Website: slack
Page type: stored-credit-cards
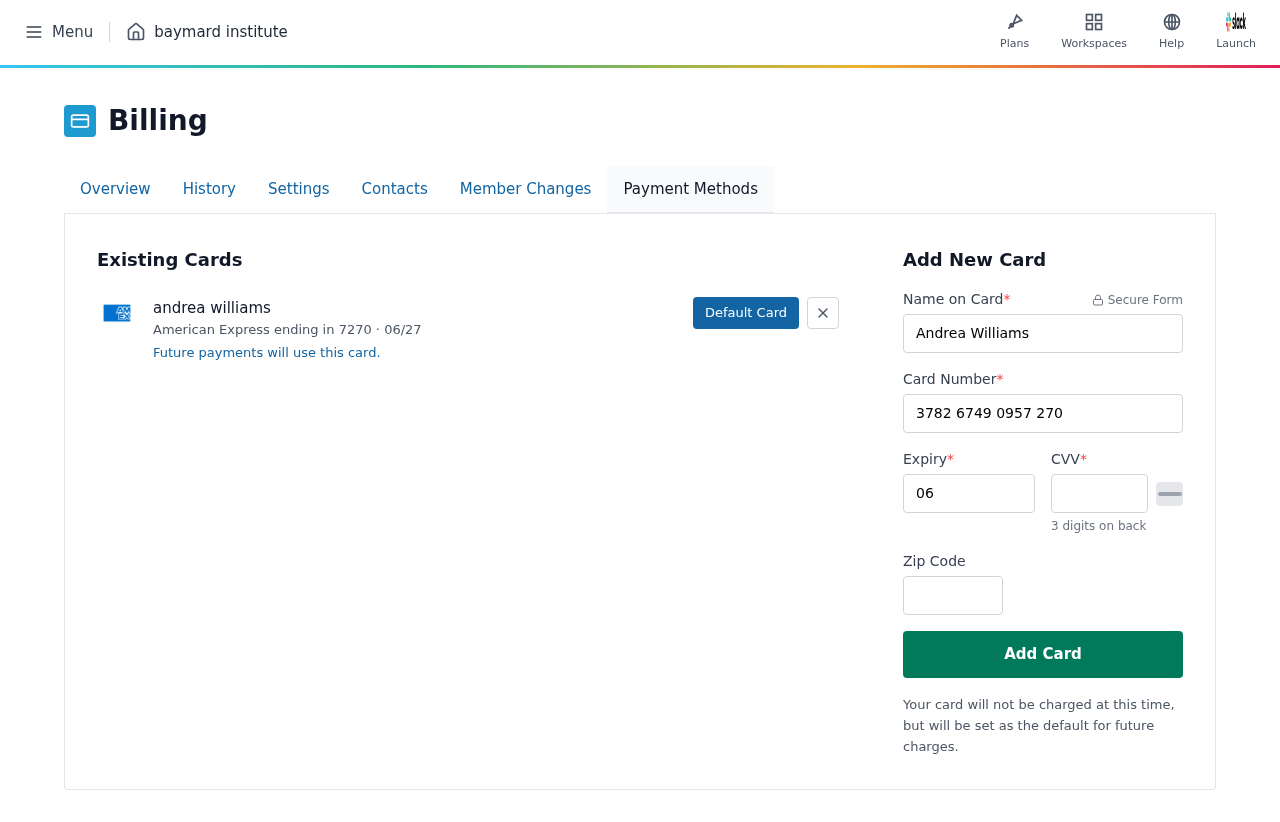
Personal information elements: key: PII_CARD_CVV
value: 7413
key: PII_CARD_EXPIRY
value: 06/27
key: PII_CARD_EXPIRY_MONTH
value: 06
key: PII_CARD_EXPIRY_YEAR
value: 27
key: PII_CARD_LAST4
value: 7270
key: PII_CARD_NUMBER
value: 3782 6749 0957 270
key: PII_CARD_TYPE
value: American Express
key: PII_FULLNAME
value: andrea williams
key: PII_FULLNAME
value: Andrea Williams
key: PII_POSTCODE
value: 32702